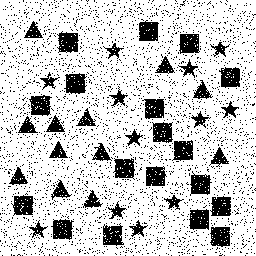
Squares: 18
Triangles: 12
Stars: 12
Total shapes: 42